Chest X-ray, PA view. Patient: 70 years old, sex M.
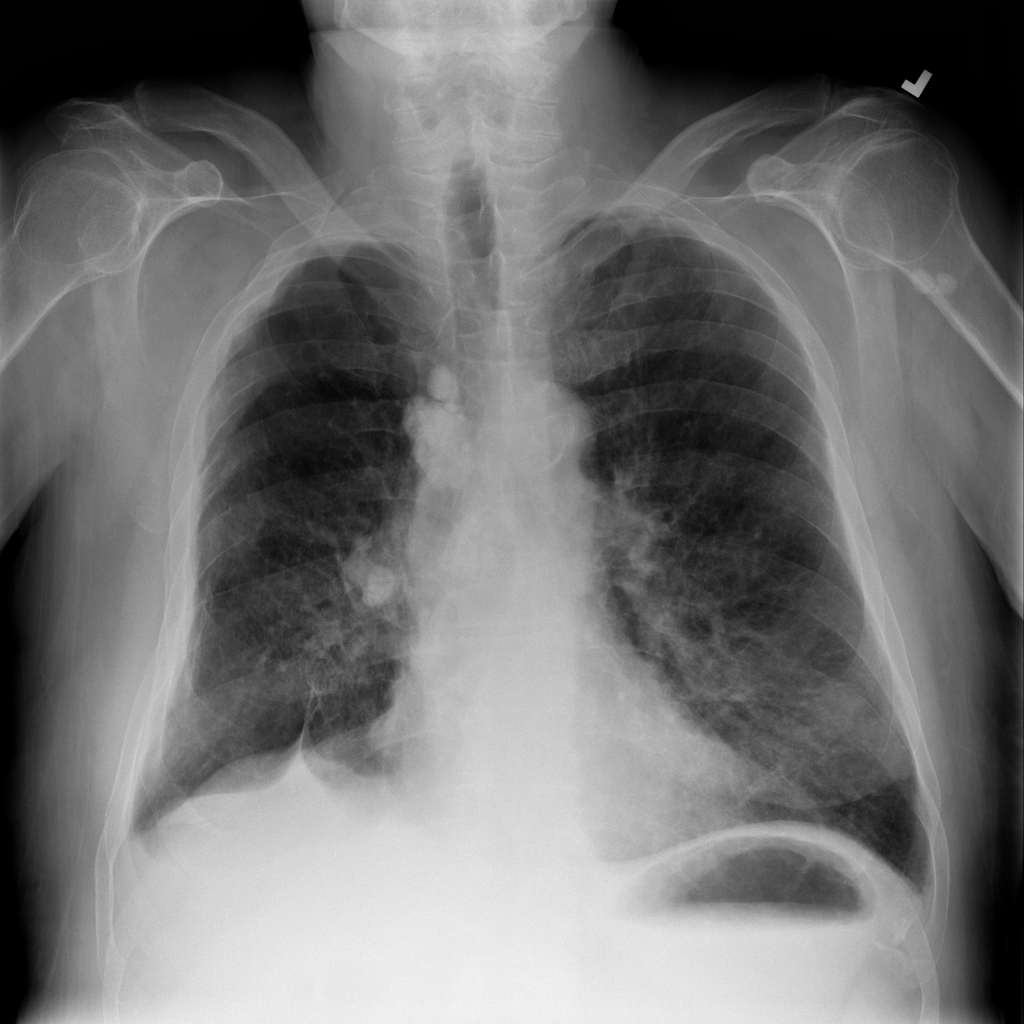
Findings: Atelectasis, Infiltration